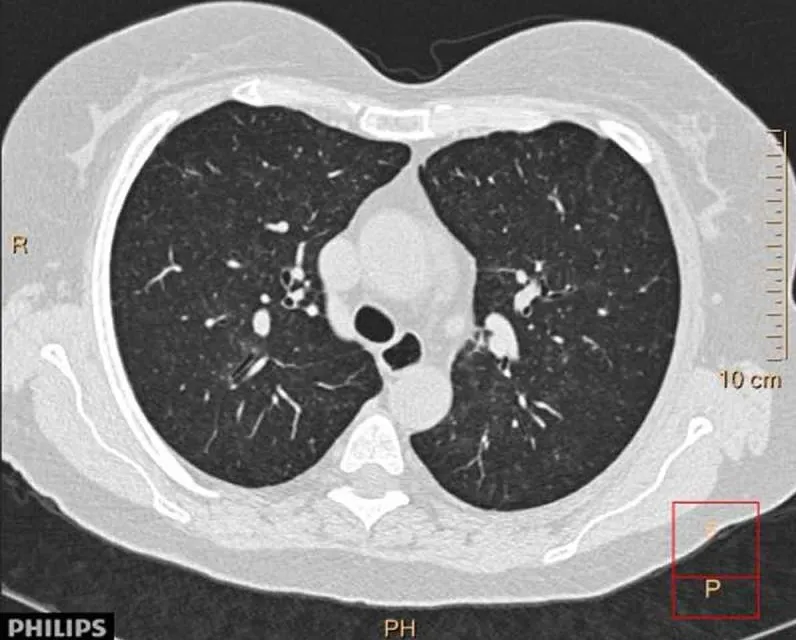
HRCT case II.
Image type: radiology (ct)